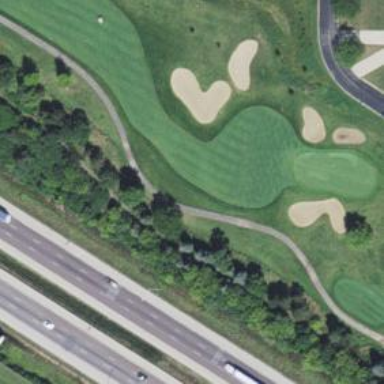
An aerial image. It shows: View of golf hole.